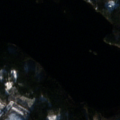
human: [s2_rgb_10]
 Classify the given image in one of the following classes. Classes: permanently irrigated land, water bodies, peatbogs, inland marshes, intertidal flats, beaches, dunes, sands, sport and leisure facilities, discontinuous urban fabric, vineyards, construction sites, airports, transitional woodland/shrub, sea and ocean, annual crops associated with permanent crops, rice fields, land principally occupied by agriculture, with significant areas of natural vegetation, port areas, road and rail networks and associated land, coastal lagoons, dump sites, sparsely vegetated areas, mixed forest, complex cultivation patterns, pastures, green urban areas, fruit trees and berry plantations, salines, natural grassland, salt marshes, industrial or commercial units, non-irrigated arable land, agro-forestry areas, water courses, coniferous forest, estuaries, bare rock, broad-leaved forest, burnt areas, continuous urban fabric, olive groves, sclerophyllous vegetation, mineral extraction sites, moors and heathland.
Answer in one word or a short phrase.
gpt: coniferous forest, mixed forest, water bodies